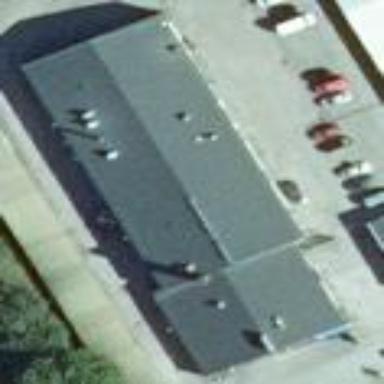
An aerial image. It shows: Industrial building.